Question:
I was reading this link but it is not the same
<URL>
How can in google map makes circles and urls around cities?
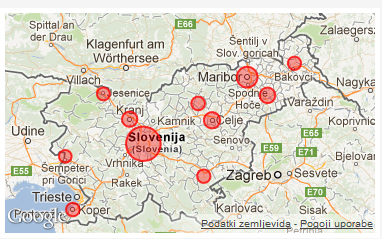
Answer: See the following link
<URL>
Use 'new google.maps.Circle()' constructor. You should set the centre and specify the radius of the circle. Hollow effect can be created using 'fillOpacity(0.0);'
There is also a rectangle constructor 'new google.maps.Rectangle()'. See <URL>